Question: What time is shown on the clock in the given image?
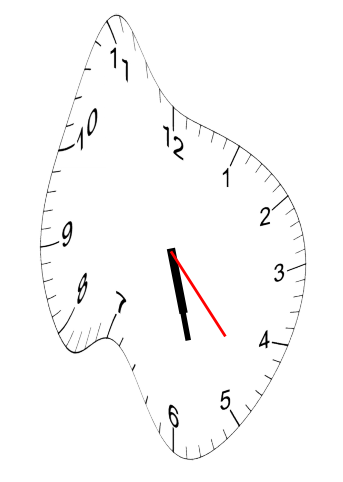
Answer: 05:27:23